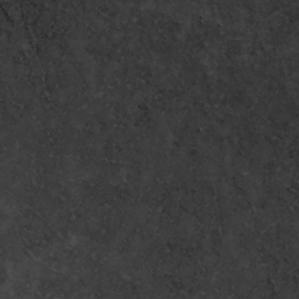
Label: non_frost